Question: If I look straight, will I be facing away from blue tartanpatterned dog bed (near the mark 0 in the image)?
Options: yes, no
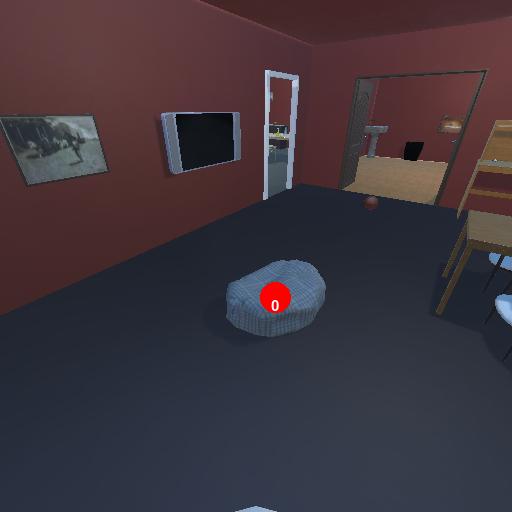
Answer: yes